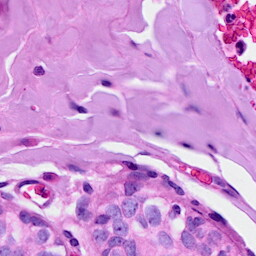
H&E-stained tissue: Breast